Question: In my gridview I have some rows that are duplicated, and I want to show these rows in red color, if the first 4 columns of these rows are resemble then these rows are duplicated.
for example in this picture the second and third rows should turn to a red color:

Here is my code:
'''
Protected Sub Page_Load(sender As Object, e As System.EventArgs) Handles Me.Load
For i = 0 To GridView2.Rows.Count - 1
If (GridView2.Rows(i).Cells(0).Text = GridView2.Rows(i + 1).Cells(0).Text And GridView2.Rows(i).Cells(1).Text = GridView2.Rows(i + 1).Cells(1).Text And GridView2.Rows(i).Cells(3).Text = GridView2.Rows(i + 1).Cells(3).Text And GridView2.Rows(i).Cells(4).Text = GridView2.Rows(i + 1).Cells(4).Text) Then
GridView2.Rows(i).ForeColor = System.Drawing.Color.Red
End If
Next
End Sub
'''
However this code didn't work for me, any other suggestions to achieve this Please!
Thank you your time!
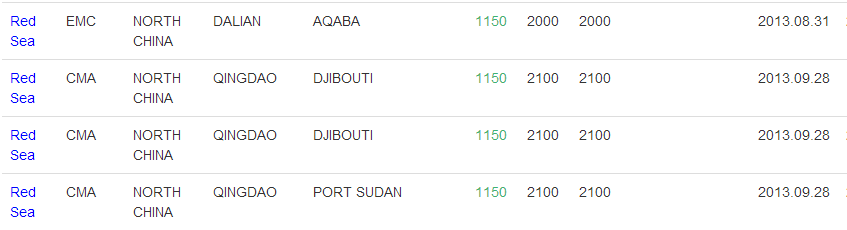
Answer: If You sre using datatable to fill datagridview the you can use defaultview
or else you can loop through all datagridview items
'''
For i = 0 To GridView2.Rows.Count - 1
For j As integer = 0 To GridView2.Rows.Count - 1
If Not i = j Then
If (GridView2.Rows(i).Cells(0).Text = GridView2.Rows(j).Cells(0).Text And GridView2.Rows(i).Cells(1).Text = GridView2.Rows(j).Cells(1).Text And GridView2.Rows(i).Cells(3).Text = GridView2.Rows(j).Cells(3).Text And GridView2.Rows(i).Cells(4).Text = GridView2.Rows(j).Cells(4).Text) Then
GridView2.Rows(i).ForeColor = System.Drawing.Color.Red
End If
End If
Next
Next
'''